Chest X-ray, PA view. Patient: 47 years old, sex F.
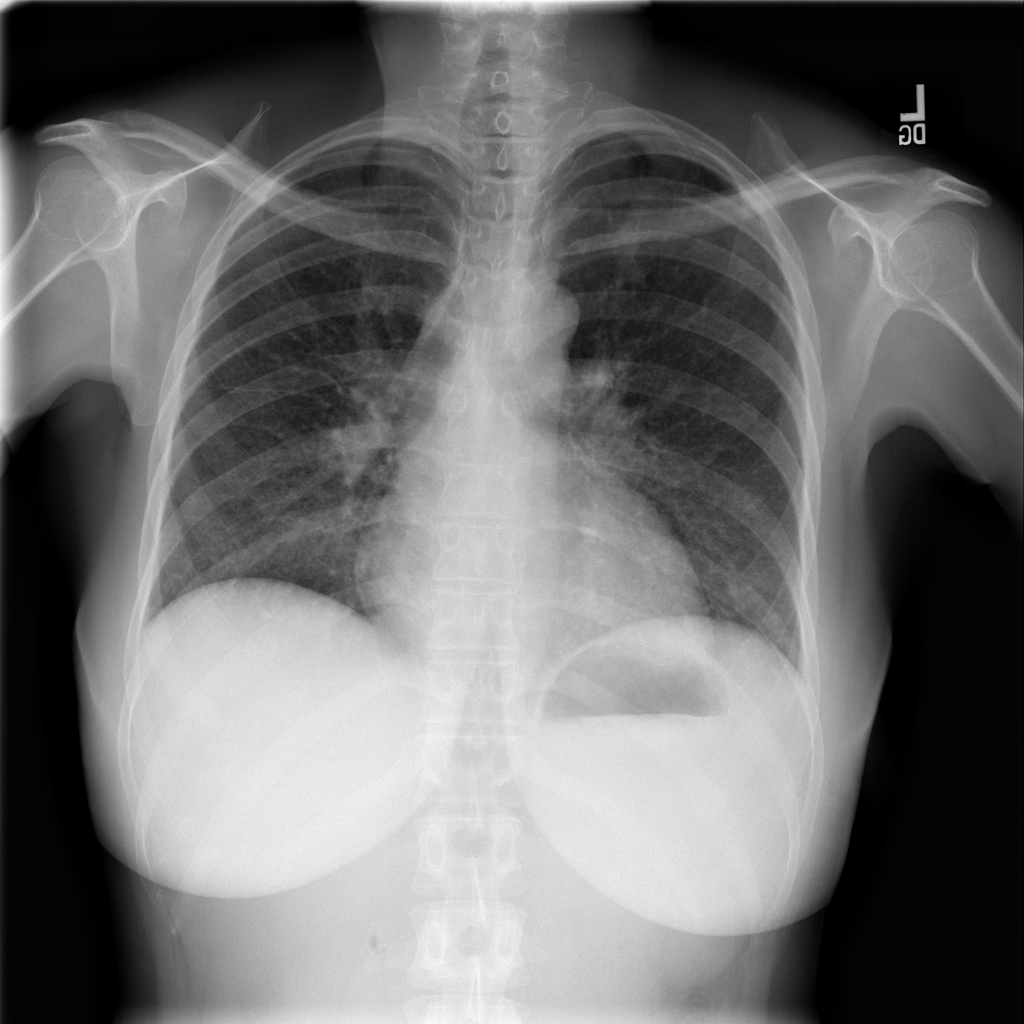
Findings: Infiltration